Question: Does anyone know of a way to allow the user to select which tabs they would like to have on their iOS Application? (This would be similar to the music app)

Thanks.
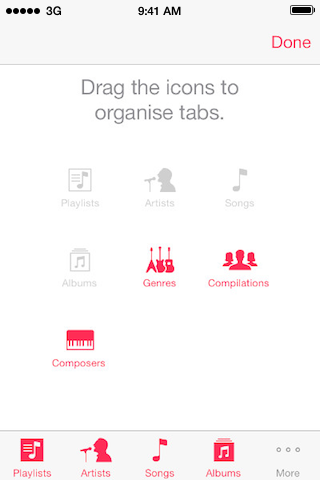
Answer: If you're using a UITabBarController, this screen appears automatically when you have more than five view controllers set for your tab bar controller's 'viewControllers' property. See <URL> around '-setViewControllers:animated:' and '-moreNavigationController'.